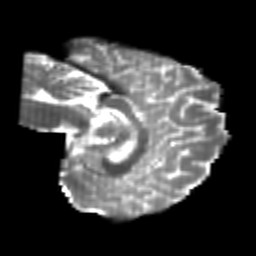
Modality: T2w
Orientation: sagittal
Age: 22
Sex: female
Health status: healthy
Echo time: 0.074 s